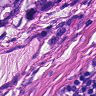
Metastatic tissue present: yes